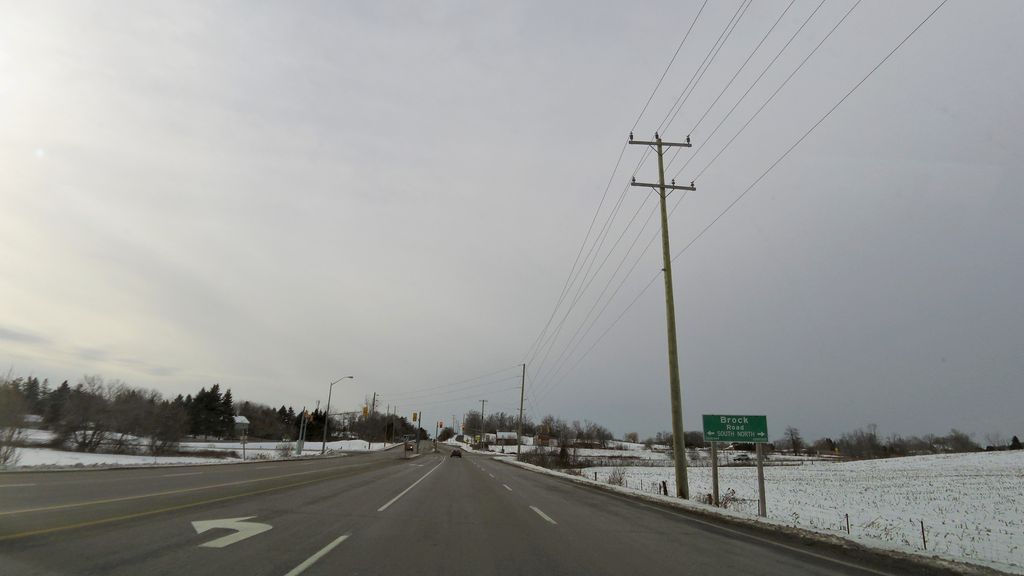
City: hamilton